Field crop: maize
Growth stage: 2
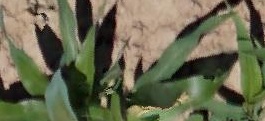
Species: maize